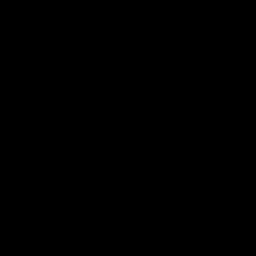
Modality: MD
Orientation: coronal
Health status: healthy
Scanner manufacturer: siemens
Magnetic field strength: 3 T
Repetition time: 7.6 s
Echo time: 0.092 s